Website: lowes
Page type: address-validator
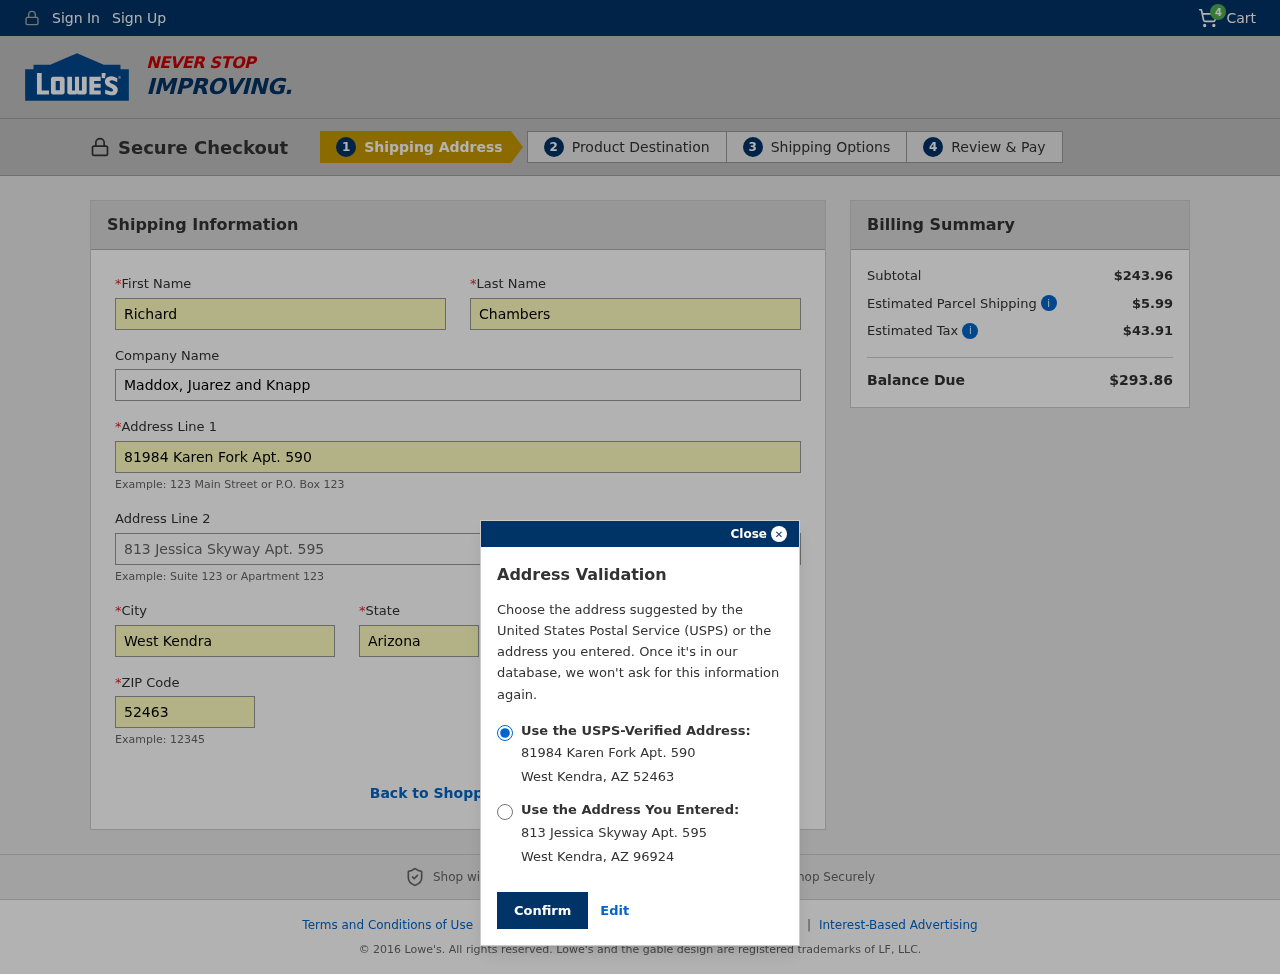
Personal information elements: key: PII_CITY
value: West Kendra
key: PII_COMPANY
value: Maddox, Juarez and Knapp
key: PII_FIRSTNAME
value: Richard
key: PII_LASTNAME
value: Chambers
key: PII_POSTCODE
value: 52463
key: PII_POSTCODE2
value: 96924
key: PII_STATE
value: Arizona
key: PII_STATE_ABBR
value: AZ
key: PII_STREET
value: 81984 Karen Fork Apt. 590
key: PII_STREET2
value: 813 Jessica Skyway Apt. 595
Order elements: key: ORDER_NUM_ITEMS
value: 4
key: ORDER_SUBTOTAL
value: $243.96
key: ORDER_SHIPPING_COST
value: $5.99
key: ORDER_TAX
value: $43.91
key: ORDER_TOTAL
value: $293.86